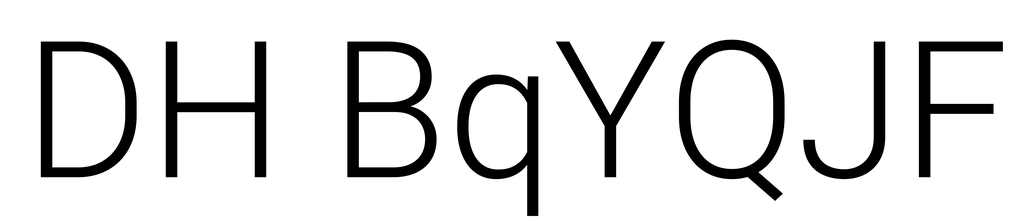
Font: Roboto_Light